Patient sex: F
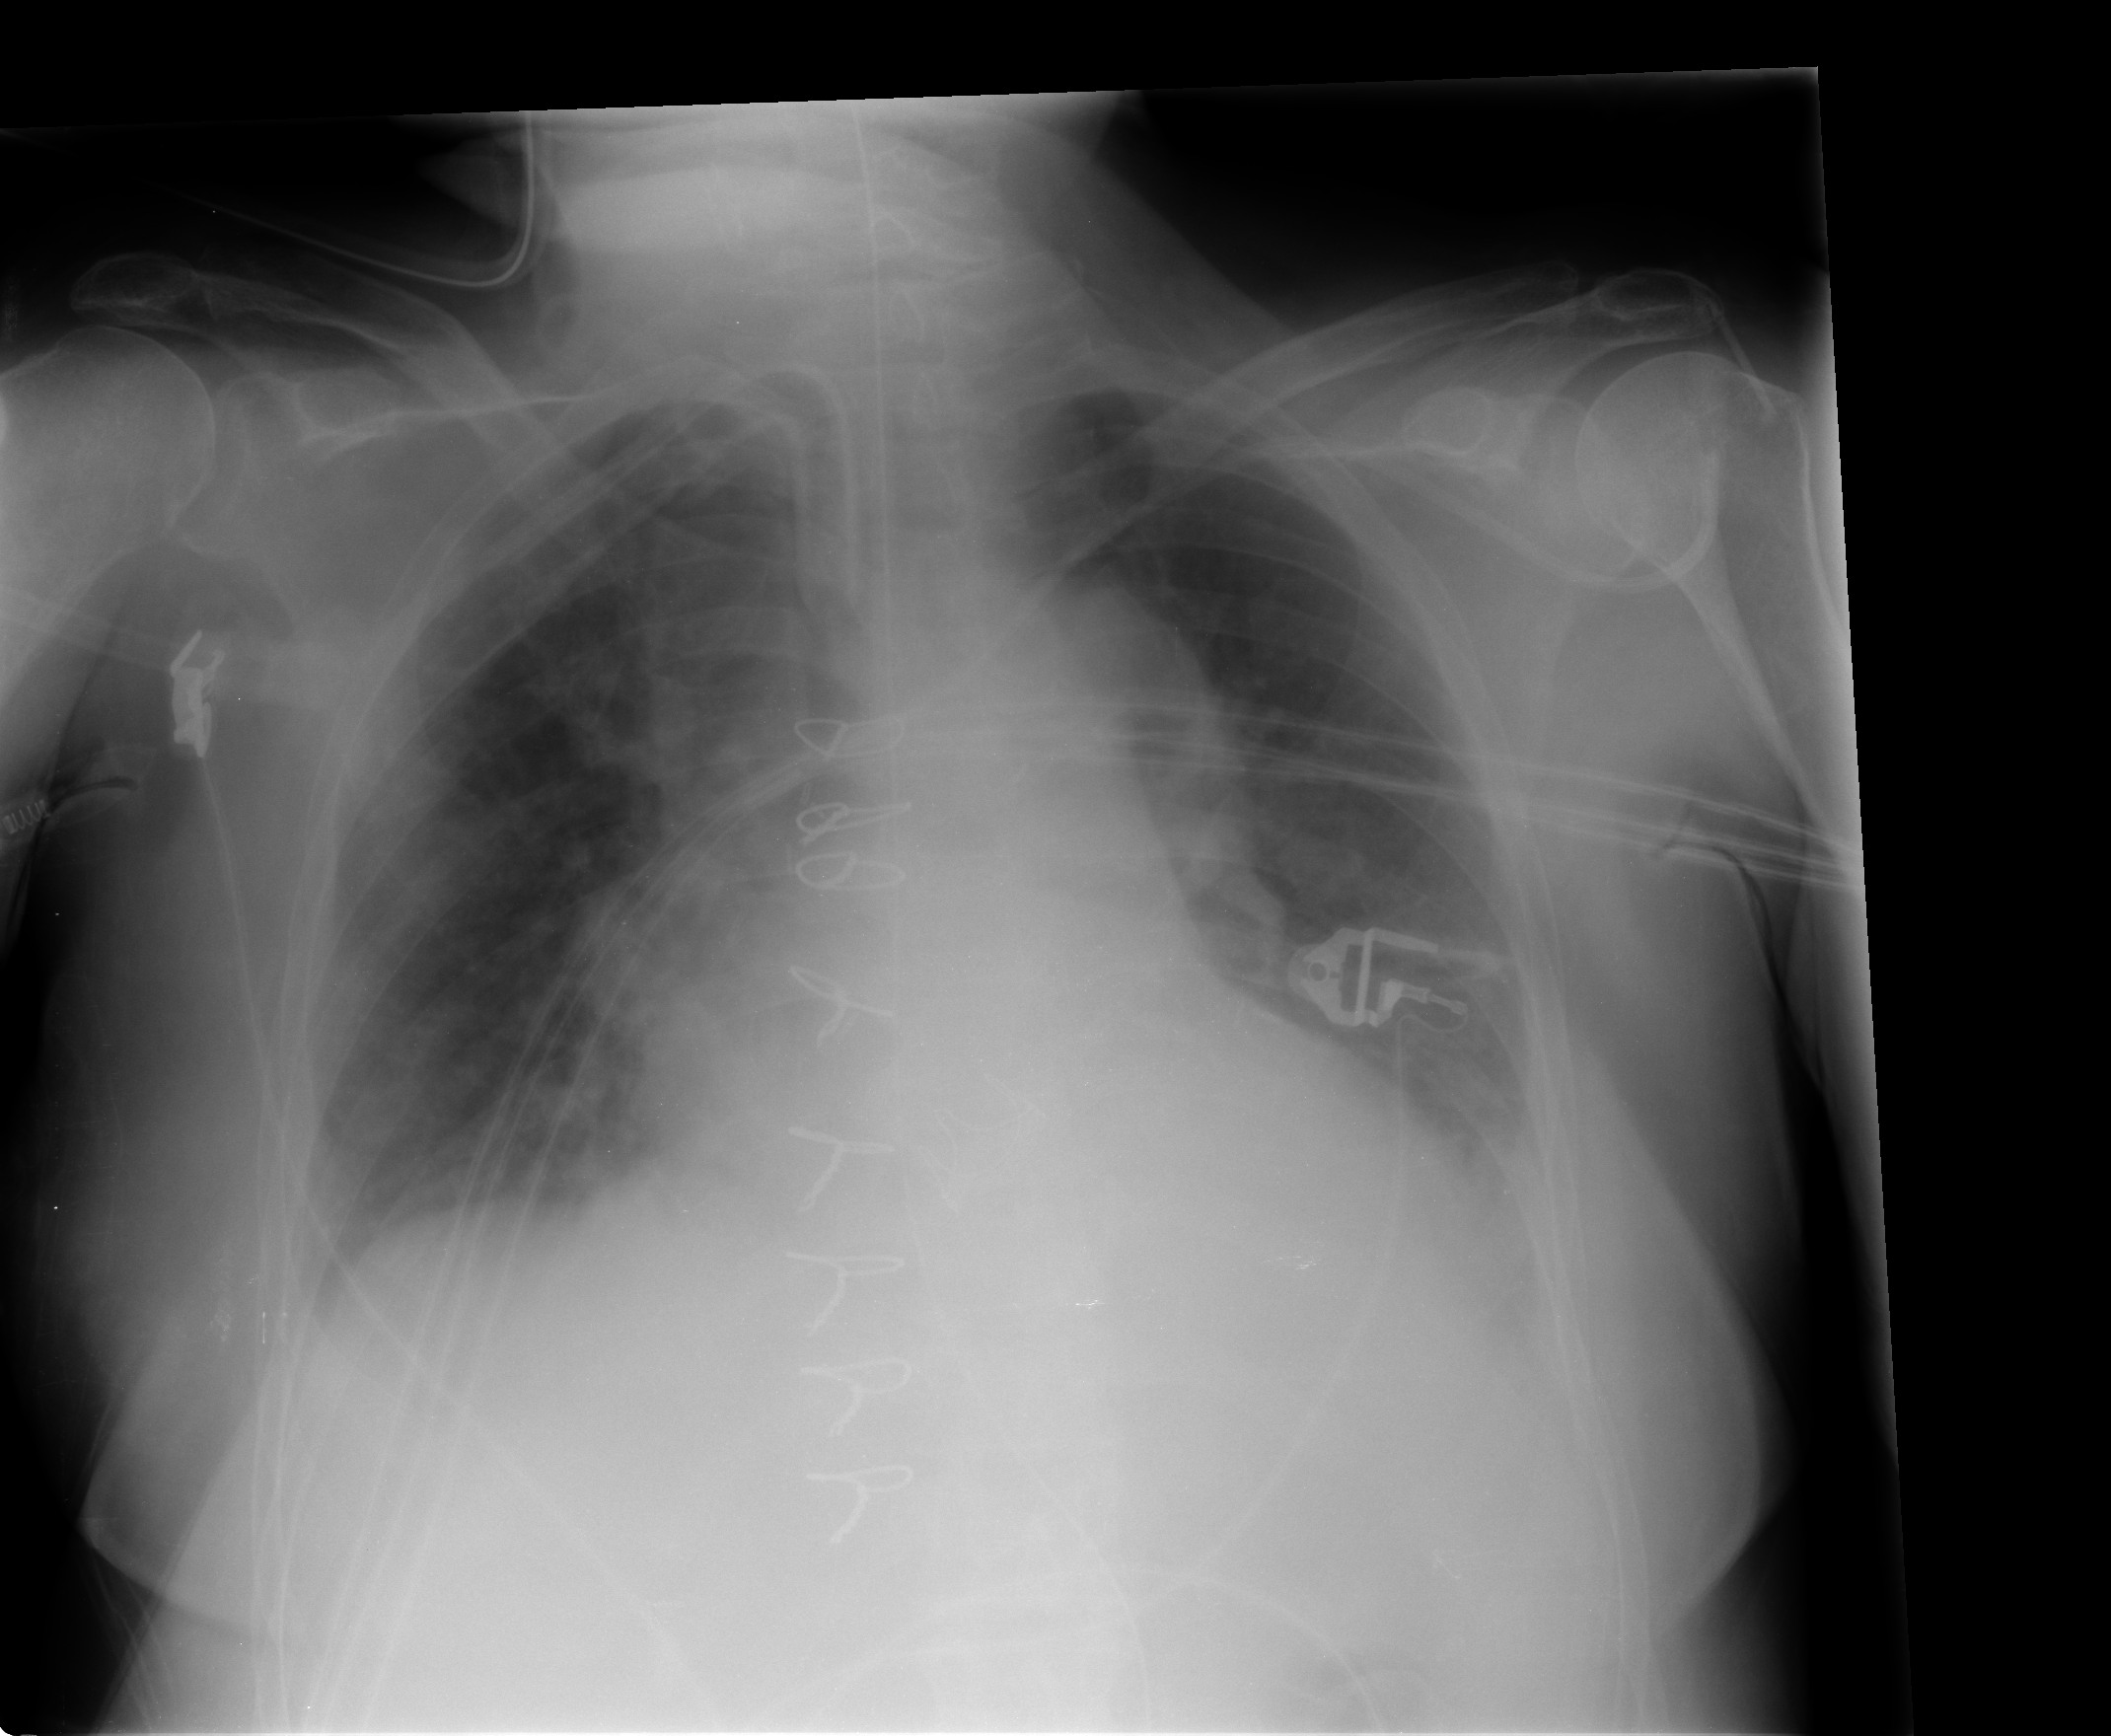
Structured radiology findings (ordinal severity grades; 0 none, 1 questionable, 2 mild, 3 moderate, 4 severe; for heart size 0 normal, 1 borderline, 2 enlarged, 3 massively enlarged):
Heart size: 2
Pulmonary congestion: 2
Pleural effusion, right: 0
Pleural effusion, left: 2
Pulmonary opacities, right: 0
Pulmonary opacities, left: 0
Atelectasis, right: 2
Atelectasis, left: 2